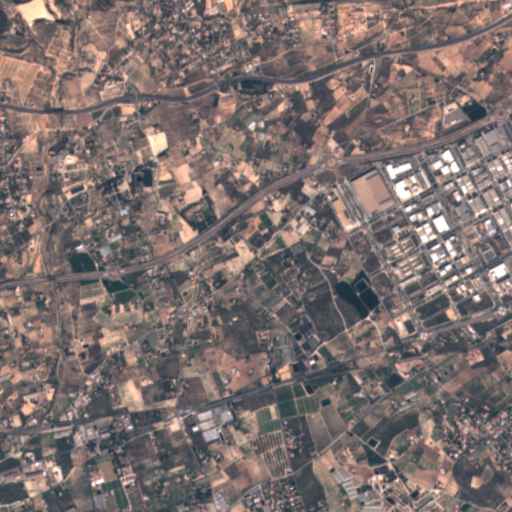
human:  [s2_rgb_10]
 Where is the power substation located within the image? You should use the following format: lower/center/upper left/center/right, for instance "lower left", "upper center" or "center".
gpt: The power substation is located in the upper right of the image.
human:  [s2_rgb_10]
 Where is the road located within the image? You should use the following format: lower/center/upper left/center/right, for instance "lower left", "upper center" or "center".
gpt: There is no road in the image.